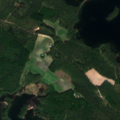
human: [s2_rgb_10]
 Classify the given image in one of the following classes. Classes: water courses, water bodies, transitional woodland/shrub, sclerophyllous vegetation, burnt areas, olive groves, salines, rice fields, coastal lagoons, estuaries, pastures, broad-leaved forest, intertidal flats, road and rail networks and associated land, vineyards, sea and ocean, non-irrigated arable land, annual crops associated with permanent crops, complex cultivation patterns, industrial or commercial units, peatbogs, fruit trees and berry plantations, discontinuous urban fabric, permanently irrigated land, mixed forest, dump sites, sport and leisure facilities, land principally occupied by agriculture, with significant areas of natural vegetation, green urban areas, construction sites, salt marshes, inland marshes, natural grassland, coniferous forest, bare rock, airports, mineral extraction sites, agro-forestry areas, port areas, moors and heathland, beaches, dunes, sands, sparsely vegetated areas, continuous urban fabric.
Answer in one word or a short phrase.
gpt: coniferous forest, mixed forest, water bodies